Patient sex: M
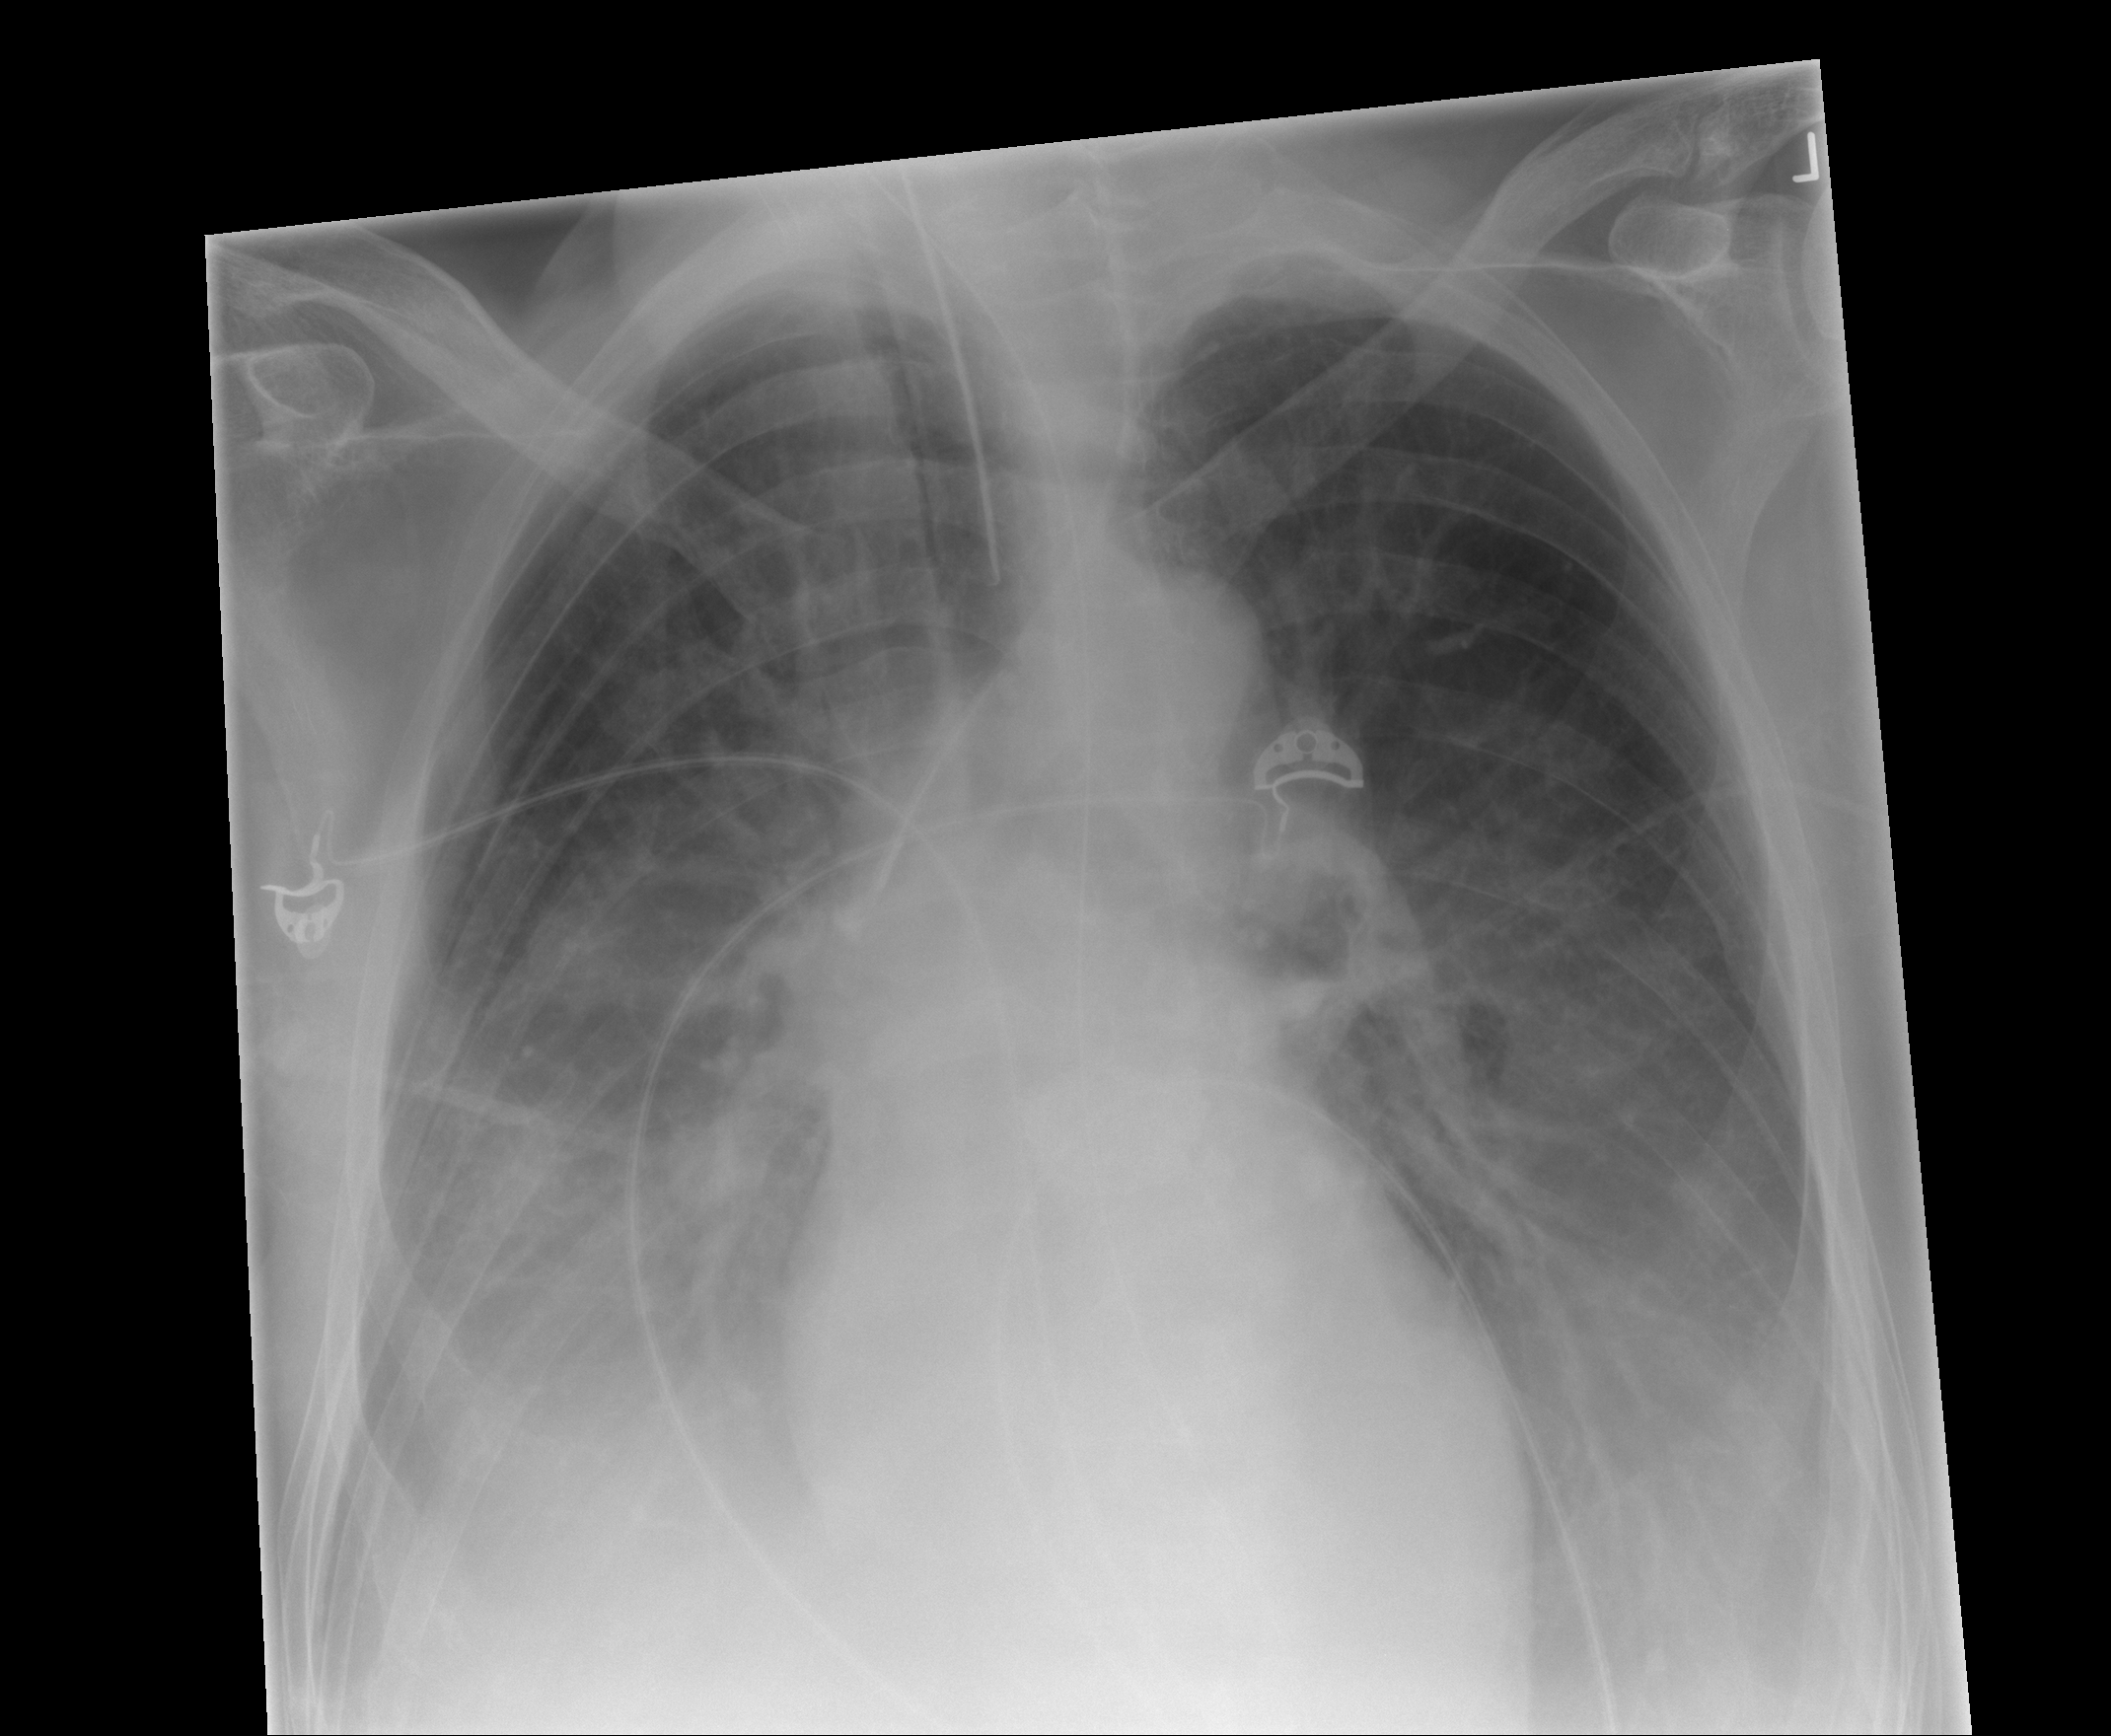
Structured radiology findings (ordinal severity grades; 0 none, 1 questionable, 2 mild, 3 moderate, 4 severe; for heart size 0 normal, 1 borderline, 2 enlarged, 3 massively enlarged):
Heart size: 0
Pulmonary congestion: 2
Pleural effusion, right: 3
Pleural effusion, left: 2
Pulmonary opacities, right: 3
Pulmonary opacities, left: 2
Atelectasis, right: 3
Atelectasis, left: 2